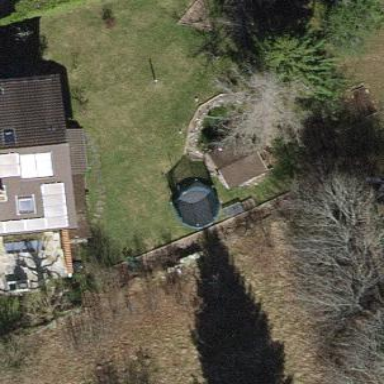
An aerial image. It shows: Residential garden.